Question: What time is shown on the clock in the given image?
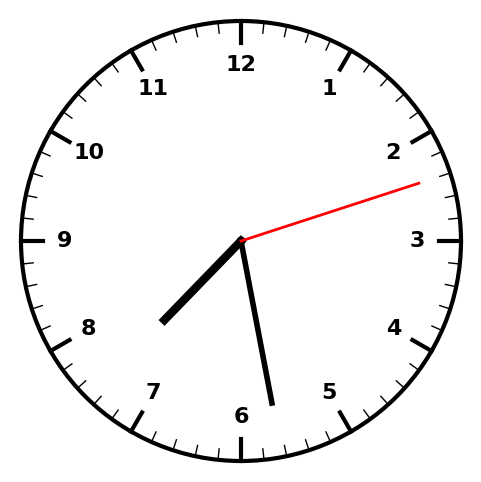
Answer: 07:28:12